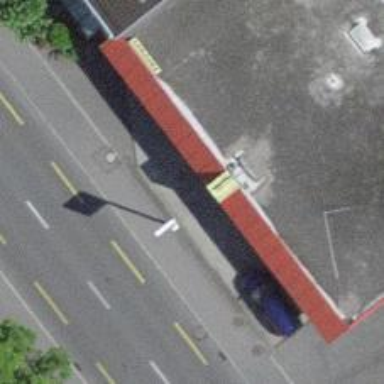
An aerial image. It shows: Fuel station.